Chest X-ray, PA view. Patient: 54 years old, sex F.
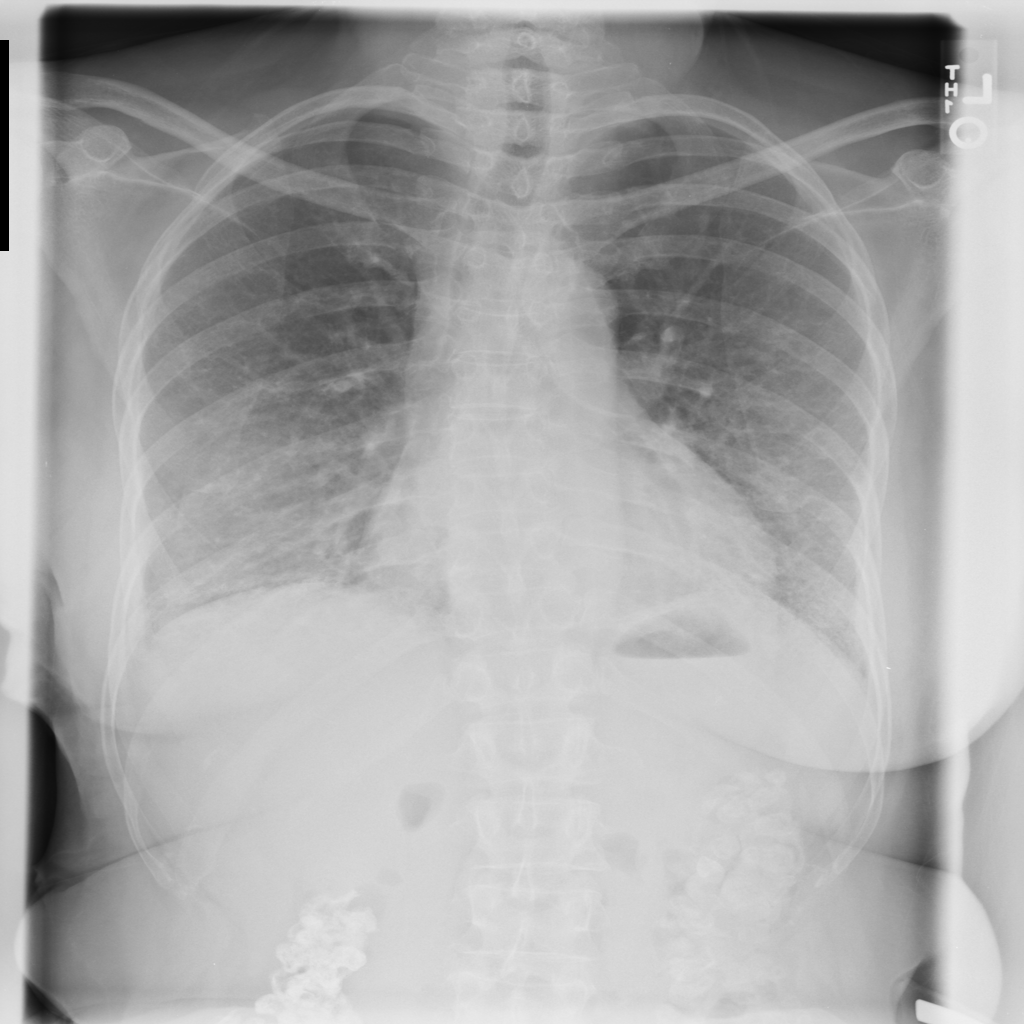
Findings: No Finding